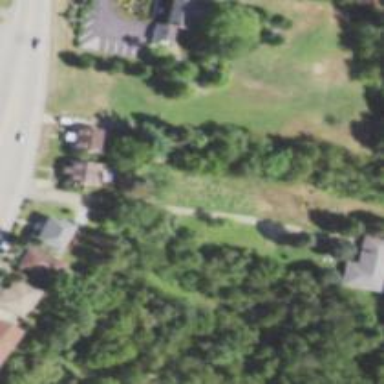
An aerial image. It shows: Driveway.